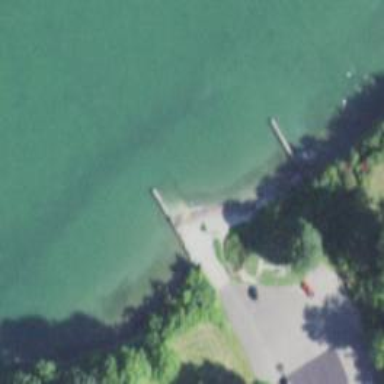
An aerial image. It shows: Slipway on service road designed for leisure land access.